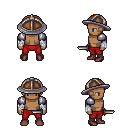
a pixel art fantasy rpg character, male body template, human, dark skin, steel arm armor, red pants, dark blonde long mohawk hairstyle, chain helm, white cloth bandages, maroon shoes, dagger, four views (front, back, left, right), 2x2 character sprite sheet, small pixel art, hard edges, no anti-aliasing